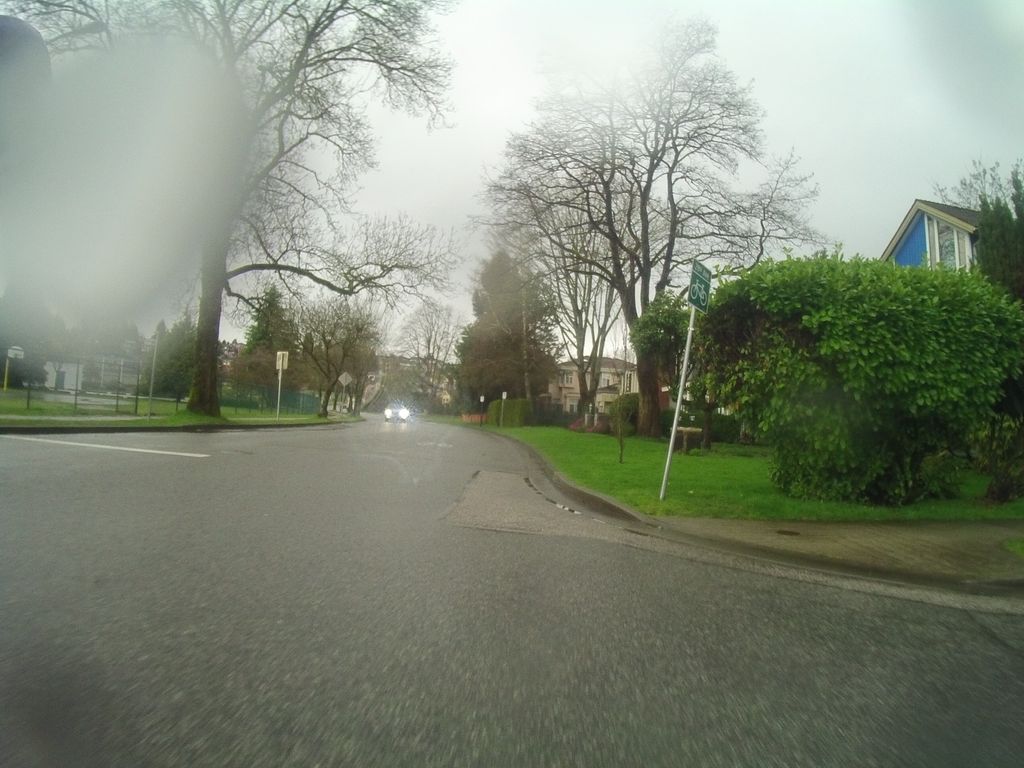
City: vancouver